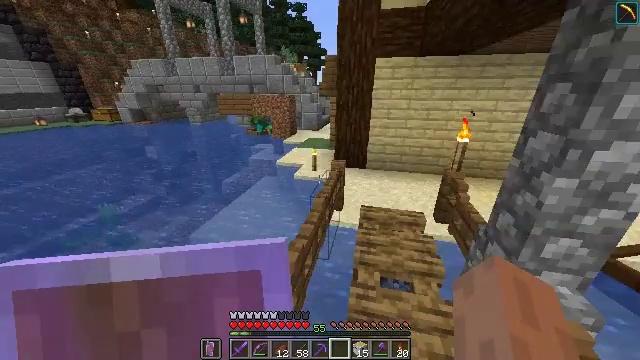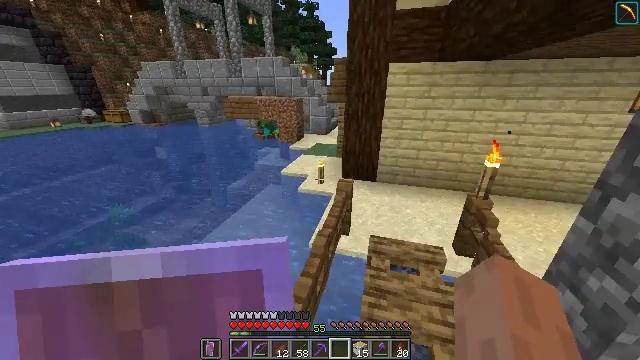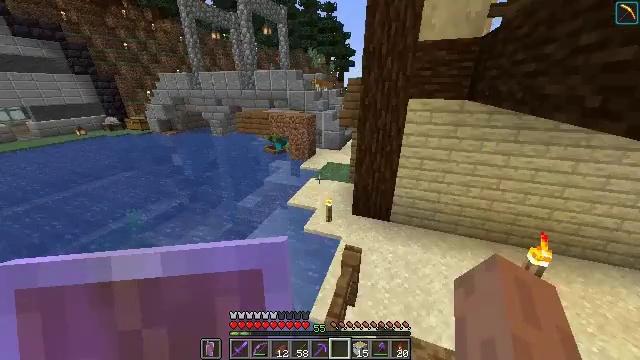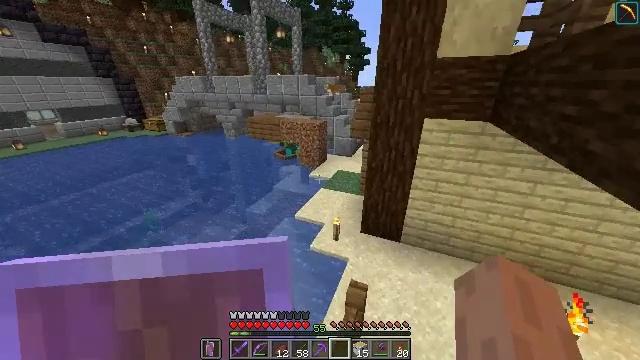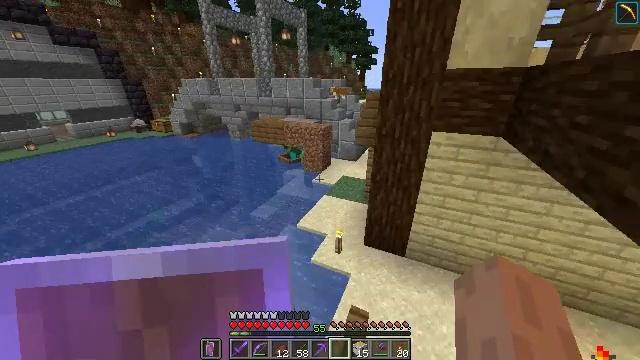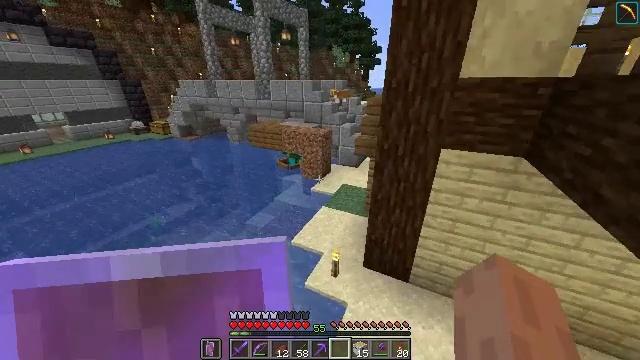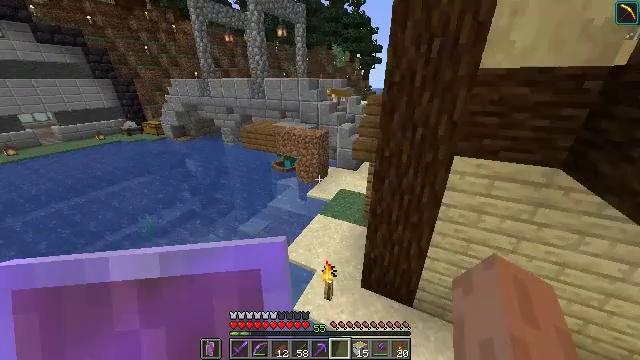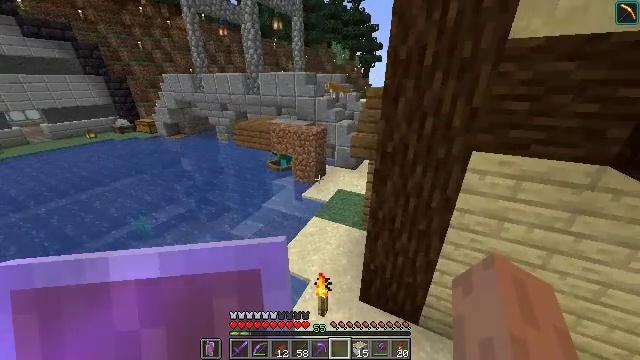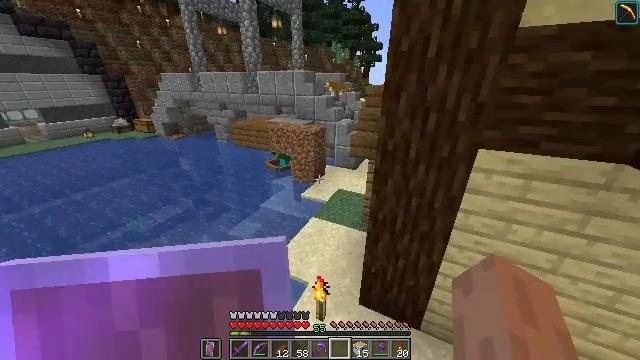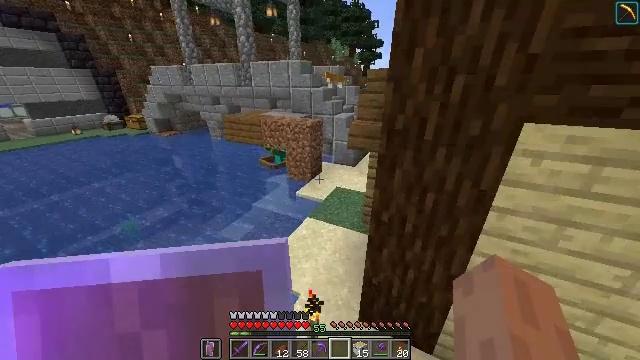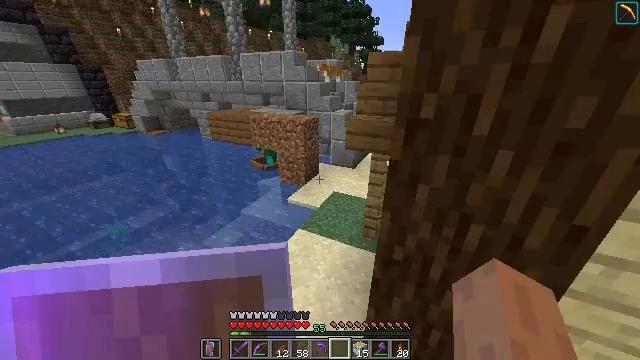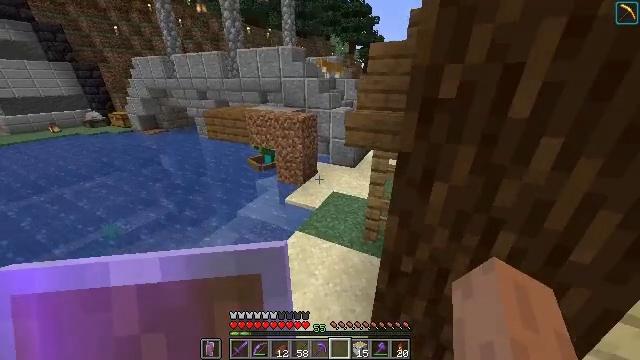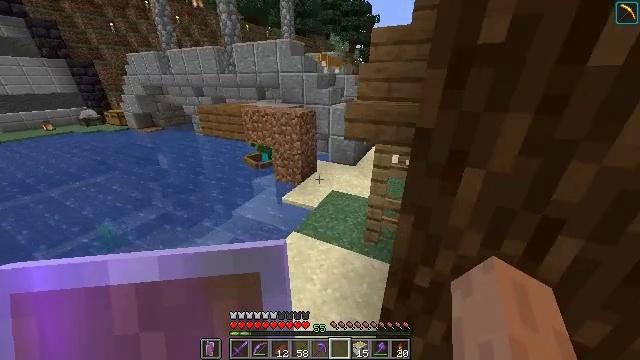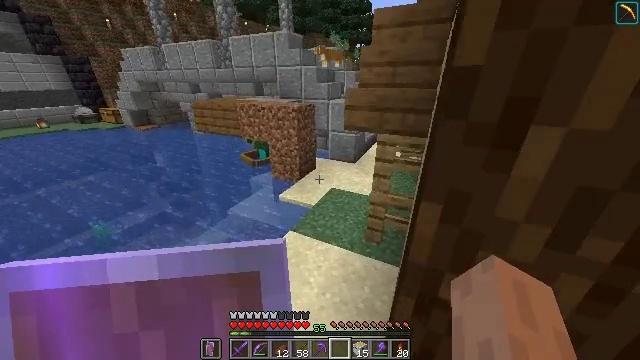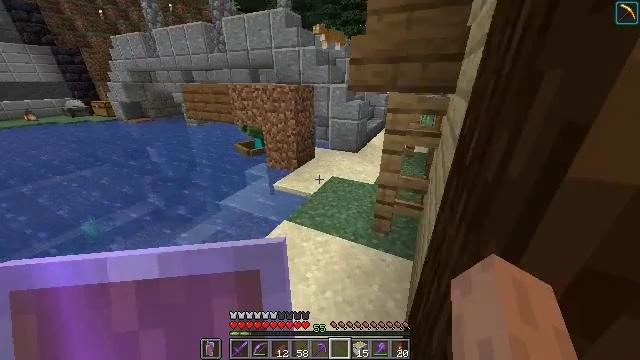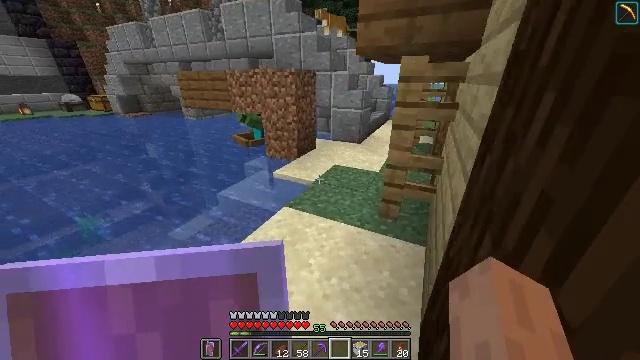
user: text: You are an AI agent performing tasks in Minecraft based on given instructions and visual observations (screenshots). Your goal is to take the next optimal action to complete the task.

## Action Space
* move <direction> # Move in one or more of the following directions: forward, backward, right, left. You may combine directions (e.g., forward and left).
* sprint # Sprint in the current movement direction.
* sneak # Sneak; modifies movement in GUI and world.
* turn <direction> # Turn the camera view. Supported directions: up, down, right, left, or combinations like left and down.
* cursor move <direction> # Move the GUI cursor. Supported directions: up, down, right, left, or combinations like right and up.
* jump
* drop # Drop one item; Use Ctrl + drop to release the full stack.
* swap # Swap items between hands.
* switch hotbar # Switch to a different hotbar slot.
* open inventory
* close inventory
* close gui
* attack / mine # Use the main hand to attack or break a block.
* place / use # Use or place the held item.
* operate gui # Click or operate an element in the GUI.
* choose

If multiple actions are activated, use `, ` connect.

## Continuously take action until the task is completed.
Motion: motion action
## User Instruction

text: Combine materials in the crafting grid to craft a lead.
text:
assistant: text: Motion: move forward, sprint, turn left, jump
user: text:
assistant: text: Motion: move forward, sprint, turn left
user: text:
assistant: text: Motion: move forward, sprint, turn left
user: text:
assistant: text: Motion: move forward, sprint, turn left
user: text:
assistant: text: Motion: move forward, sprint
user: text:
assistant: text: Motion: move forward, sprint
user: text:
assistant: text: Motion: move forward, sprint
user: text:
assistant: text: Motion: move forward, sprint
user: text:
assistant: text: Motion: move forward, sprint
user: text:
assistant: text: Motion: move forward, sprint
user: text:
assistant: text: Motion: move forward, sprint
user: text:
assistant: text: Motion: move forward, sprint
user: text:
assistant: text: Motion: move forward, sprint
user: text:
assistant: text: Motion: move forward, sprint
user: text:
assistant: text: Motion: move forward, sprint
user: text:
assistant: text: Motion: move forward, sprint
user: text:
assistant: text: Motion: move forward, sprint
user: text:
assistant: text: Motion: move forward, sprint
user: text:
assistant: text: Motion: move forward, sprint
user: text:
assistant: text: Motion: move forward, sprint
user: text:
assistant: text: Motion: move forward, sprint
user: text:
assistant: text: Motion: move forward, sprint
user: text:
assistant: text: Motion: move forward, sprint, turn right and up
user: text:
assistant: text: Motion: move forward, turn right and up
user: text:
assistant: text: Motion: no_op
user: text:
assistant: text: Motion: no_op
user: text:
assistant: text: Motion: no_op
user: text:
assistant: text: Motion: turn up
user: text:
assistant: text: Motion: no_op
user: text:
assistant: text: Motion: no_op